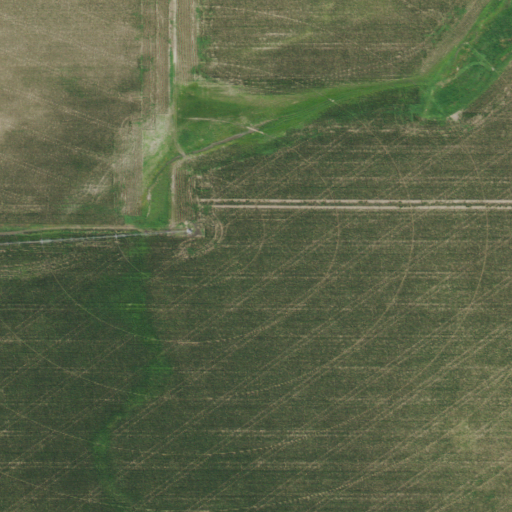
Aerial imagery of valley in Nebraska named Happy Hollow containing cultivated crops and grassland